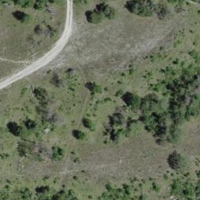
EUNIS habitat code: 45
Species observed at this site:
Orchis militaris
Cicindela campestris
Sympetrum fonscolombii
Upupa epops